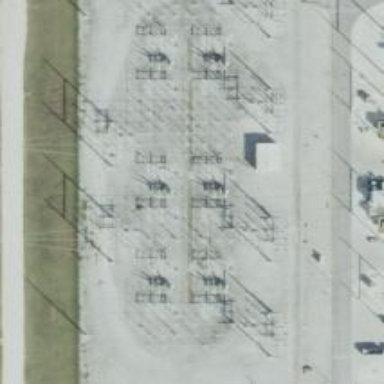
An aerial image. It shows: Switch used for power control.